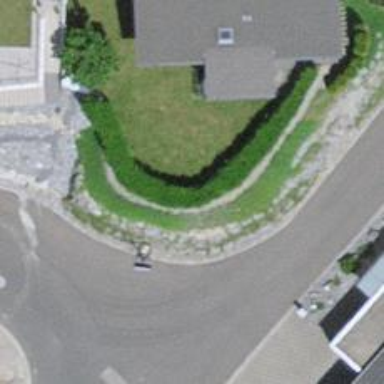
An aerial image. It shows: Hedge acting as barrier.